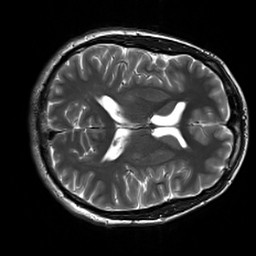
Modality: T2w
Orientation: axial
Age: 34
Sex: male
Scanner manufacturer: siemens
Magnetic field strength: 3 T
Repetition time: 7 s
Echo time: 0.09 s